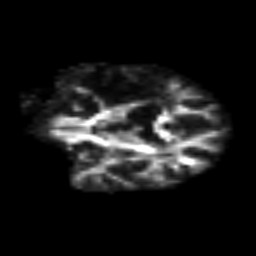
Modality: FA
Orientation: coronal
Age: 54
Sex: male
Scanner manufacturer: siemens
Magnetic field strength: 3 T
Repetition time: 3.2 s
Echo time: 0.081 s